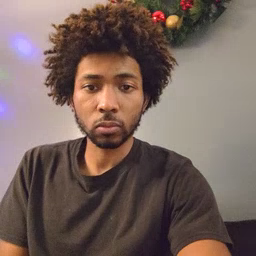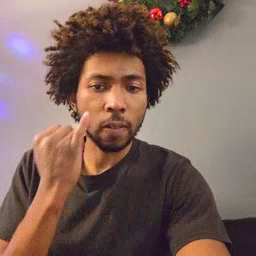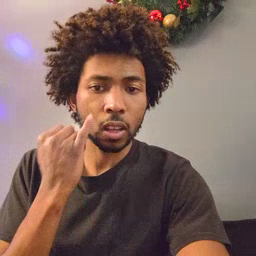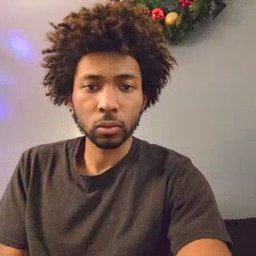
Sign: if